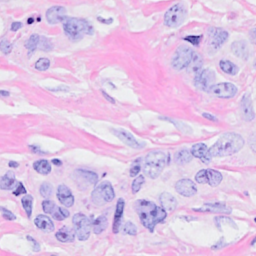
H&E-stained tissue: Breast